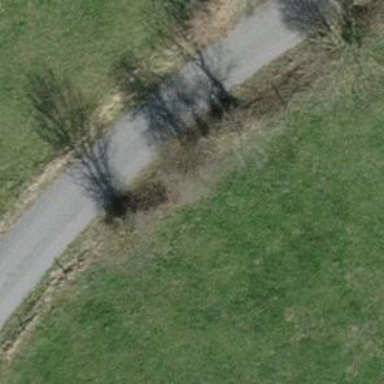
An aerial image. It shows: Unclassified road with asphalt surface.